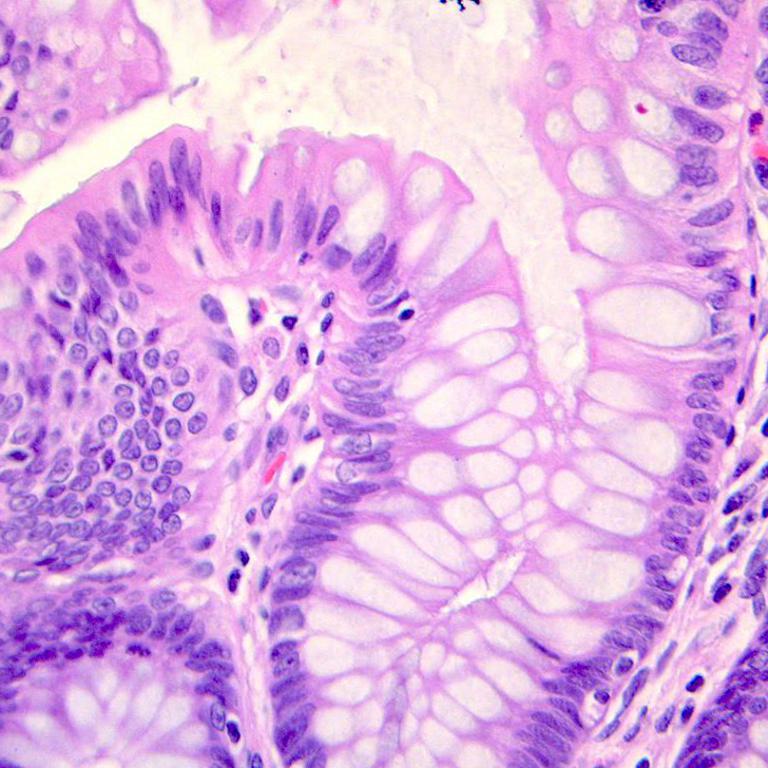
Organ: colon
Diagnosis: benign